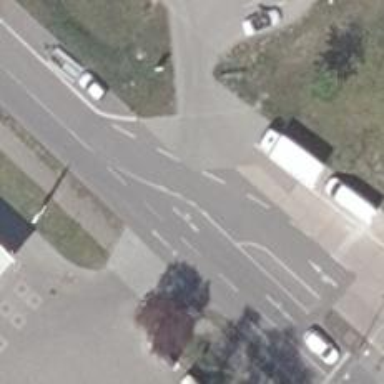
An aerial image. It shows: Unclassified asphalt road with sidewalk on the left.